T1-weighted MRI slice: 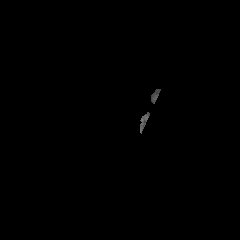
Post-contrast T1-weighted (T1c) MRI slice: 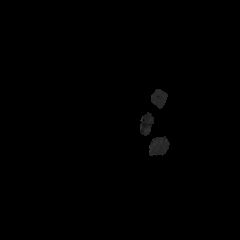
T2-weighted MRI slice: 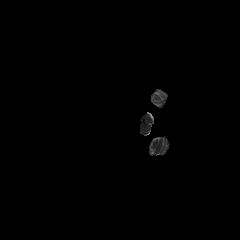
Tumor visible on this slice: no